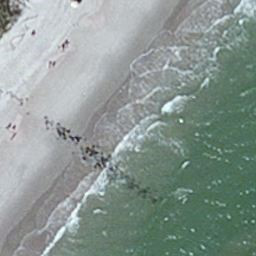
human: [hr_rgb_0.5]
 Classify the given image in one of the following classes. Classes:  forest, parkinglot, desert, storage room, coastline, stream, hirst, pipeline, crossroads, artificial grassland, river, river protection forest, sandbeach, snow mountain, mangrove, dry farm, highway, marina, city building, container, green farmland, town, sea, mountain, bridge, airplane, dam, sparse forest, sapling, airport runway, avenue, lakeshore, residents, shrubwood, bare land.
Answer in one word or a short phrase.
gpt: coastline